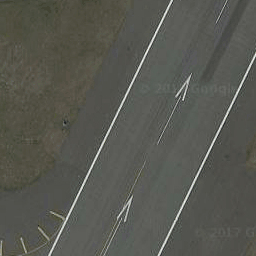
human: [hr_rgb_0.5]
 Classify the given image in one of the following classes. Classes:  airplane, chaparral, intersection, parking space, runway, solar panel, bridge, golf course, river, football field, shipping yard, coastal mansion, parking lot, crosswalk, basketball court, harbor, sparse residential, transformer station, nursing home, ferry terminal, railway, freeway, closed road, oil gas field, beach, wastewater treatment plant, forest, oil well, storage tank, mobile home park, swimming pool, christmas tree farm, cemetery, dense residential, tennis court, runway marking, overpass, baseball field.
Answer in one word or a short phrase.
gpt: runway